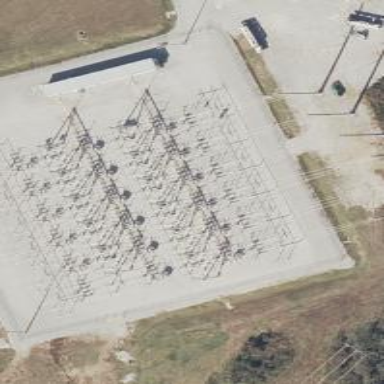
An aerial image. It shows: Switch used for power control.